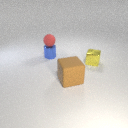
large brown rubber cube in front of small yellow metal cube